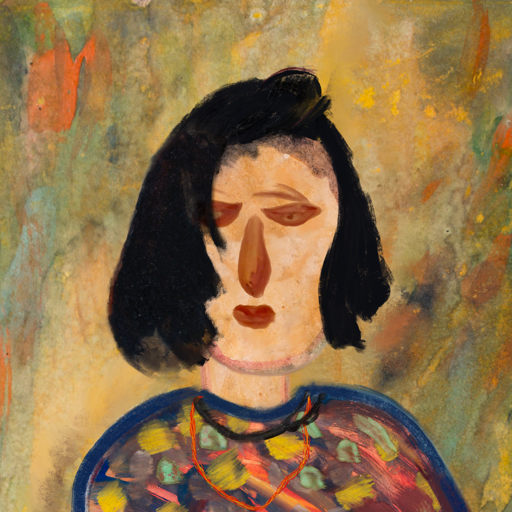
Background: Comrade, Head And Neck Front: Childish, Face Front: Pious_Lady, Bust: Mother_And_Son_Mother, Hair Front: Mosgoul, Head Accessory: Blank, Second Necklace: Gypsy_Mother_2, Necklace: Orphan, Baby: Blank